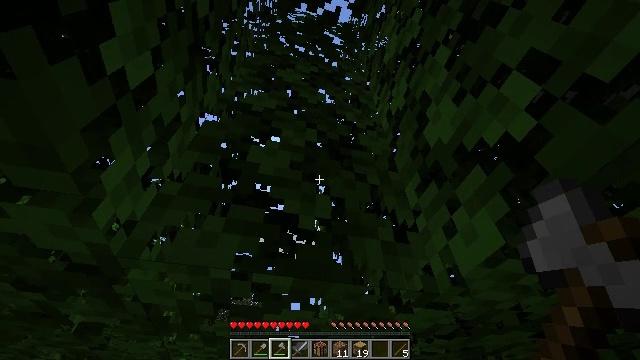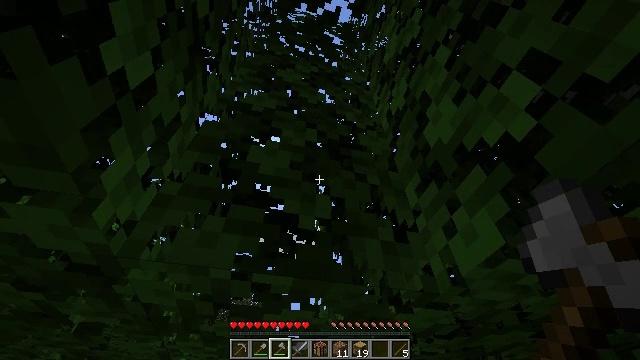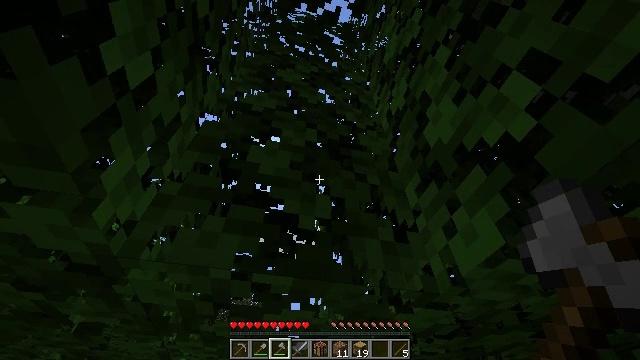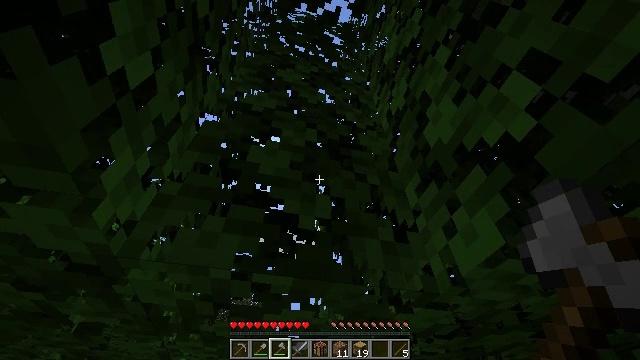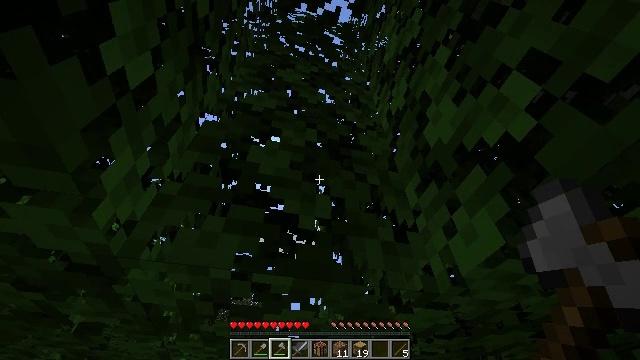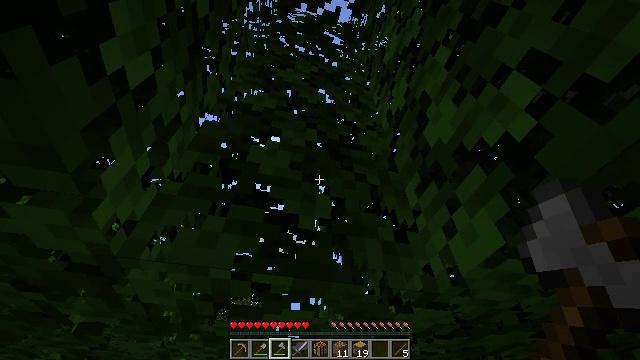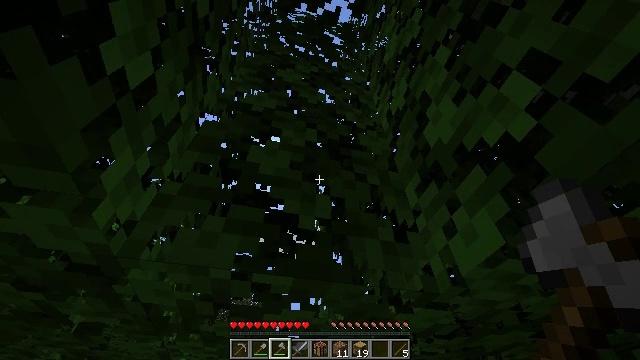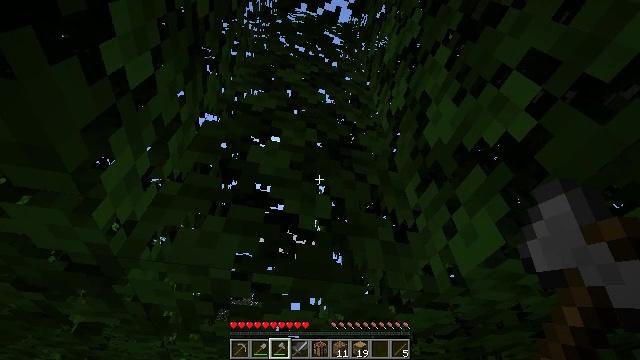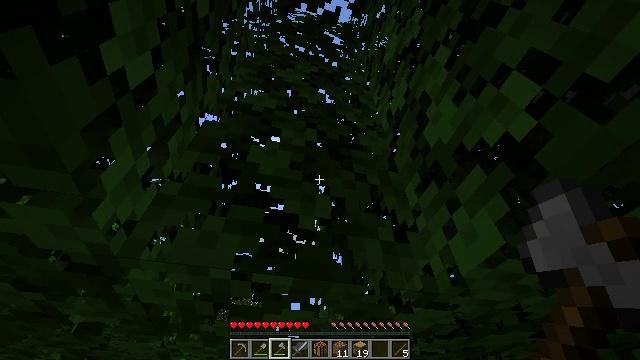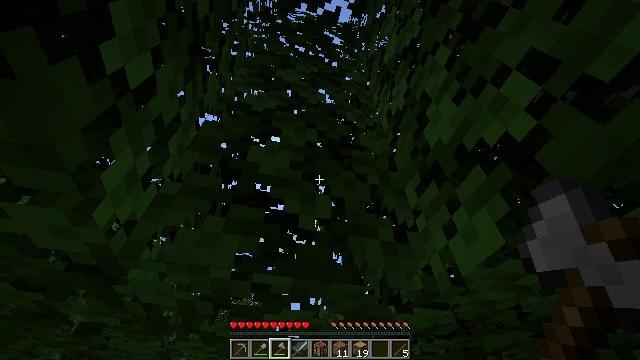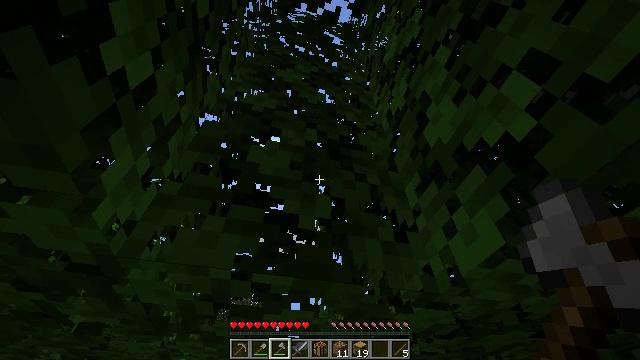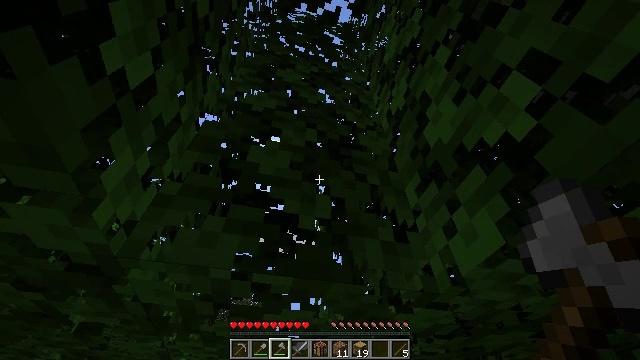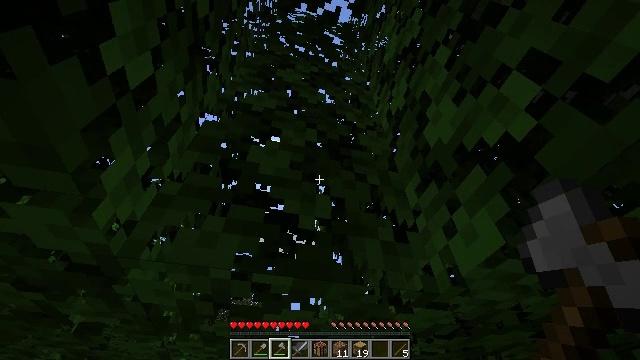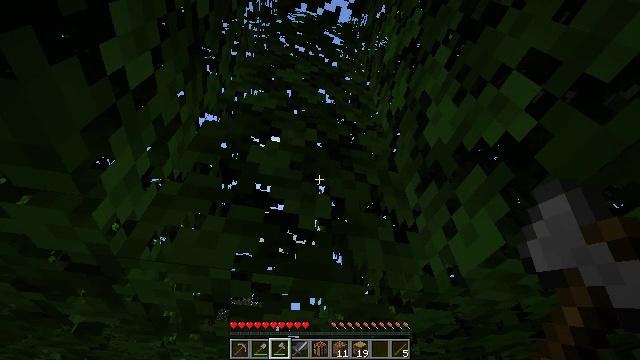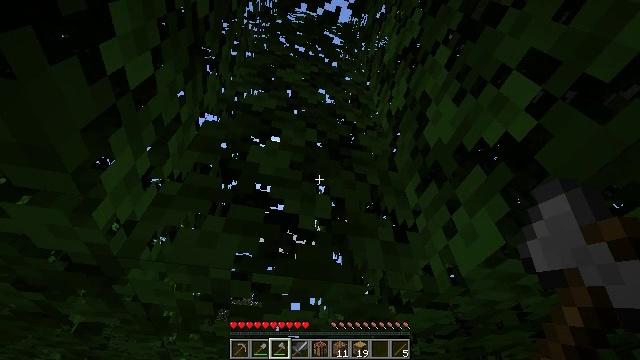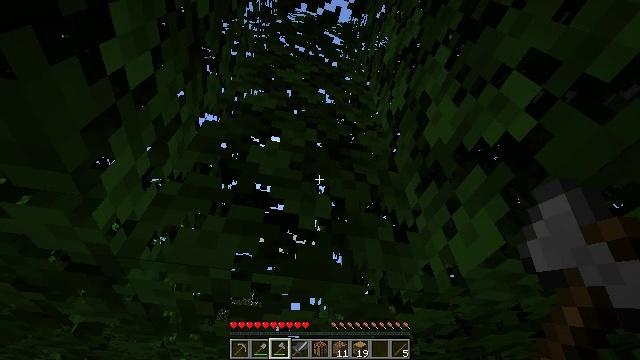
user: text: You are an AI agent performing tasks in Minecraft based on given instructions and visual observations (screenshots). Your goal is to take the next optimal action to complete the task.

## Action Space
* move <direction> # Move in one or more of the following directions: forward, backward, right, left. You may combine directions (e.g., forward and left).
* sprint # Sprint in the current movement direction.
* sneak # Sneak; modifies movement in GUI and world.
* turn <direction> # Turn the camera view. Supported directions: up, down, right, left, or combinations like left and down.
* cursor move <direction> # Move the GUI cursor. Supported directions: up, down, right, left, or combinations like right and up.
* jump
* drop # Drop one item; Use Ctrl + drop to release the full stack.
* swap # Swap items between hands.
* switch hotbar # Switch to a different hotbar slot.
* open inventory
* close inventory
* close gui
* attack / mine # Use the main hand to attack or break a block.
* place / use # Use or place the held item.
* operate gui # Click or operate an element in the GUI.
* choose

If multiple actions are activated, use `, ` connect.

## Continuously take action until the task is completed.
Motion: motion action
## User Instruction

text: Mine oak leaves.
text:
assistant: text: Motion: no_op
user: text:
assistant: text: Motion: no_op
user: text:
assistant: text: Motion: no_op
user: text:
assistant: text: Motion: no_op
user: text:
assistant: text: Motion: no_op
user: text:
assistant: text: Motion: no_op
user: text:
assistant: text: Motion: no_op
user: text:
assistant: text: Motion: no_op
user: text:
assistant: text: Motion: no_op
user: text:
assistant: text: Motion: no_op
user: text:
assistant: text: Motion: no_op
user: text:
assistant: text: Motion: no_op
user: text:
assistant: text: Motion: no_op
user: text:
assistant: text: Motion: no_op
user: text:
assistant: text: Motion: no_op
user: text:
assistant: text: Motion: no_op
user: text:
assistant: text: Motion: no_op
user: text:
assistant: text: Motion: no_op
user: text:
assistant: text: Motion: no_op
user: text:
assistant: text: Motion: no_op
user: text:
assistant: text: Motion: no_op
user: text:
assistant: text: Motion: no_op
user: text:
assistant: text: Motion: no_op
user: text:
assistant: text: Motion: no_op
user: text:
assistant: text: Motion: no_op
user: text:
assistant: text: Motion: no_op
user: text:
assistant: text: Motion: no_op
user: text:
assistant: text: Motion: no_op
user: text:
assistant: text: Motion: no_op
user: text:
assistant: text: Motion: no_op